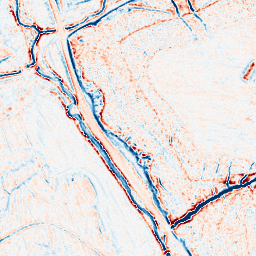
Category: edge_preserving
Decomposition family: bilateral
Decomposition parameters: d: 9
sigma_color: 150
sigma_space: 100
Upsampling method: quadratic
Upsampling parameters: scale: 2
Upsampling scale: 2